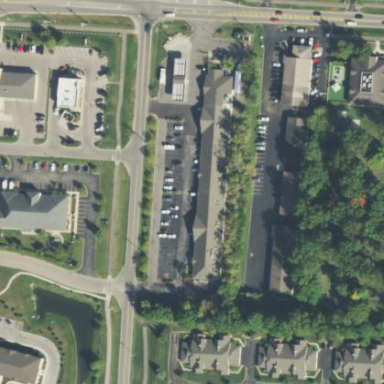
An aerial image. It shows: Retail area.